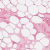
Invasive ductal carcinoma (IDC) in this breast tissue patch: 0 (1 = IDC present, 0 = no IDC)